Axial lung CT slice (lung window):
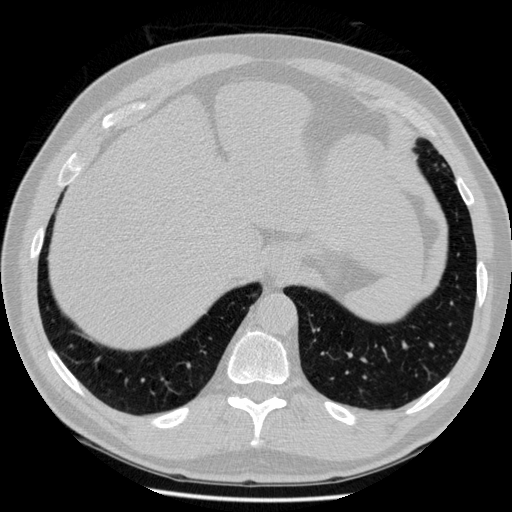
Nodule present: no